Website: bh-photo
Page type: customer-info-address
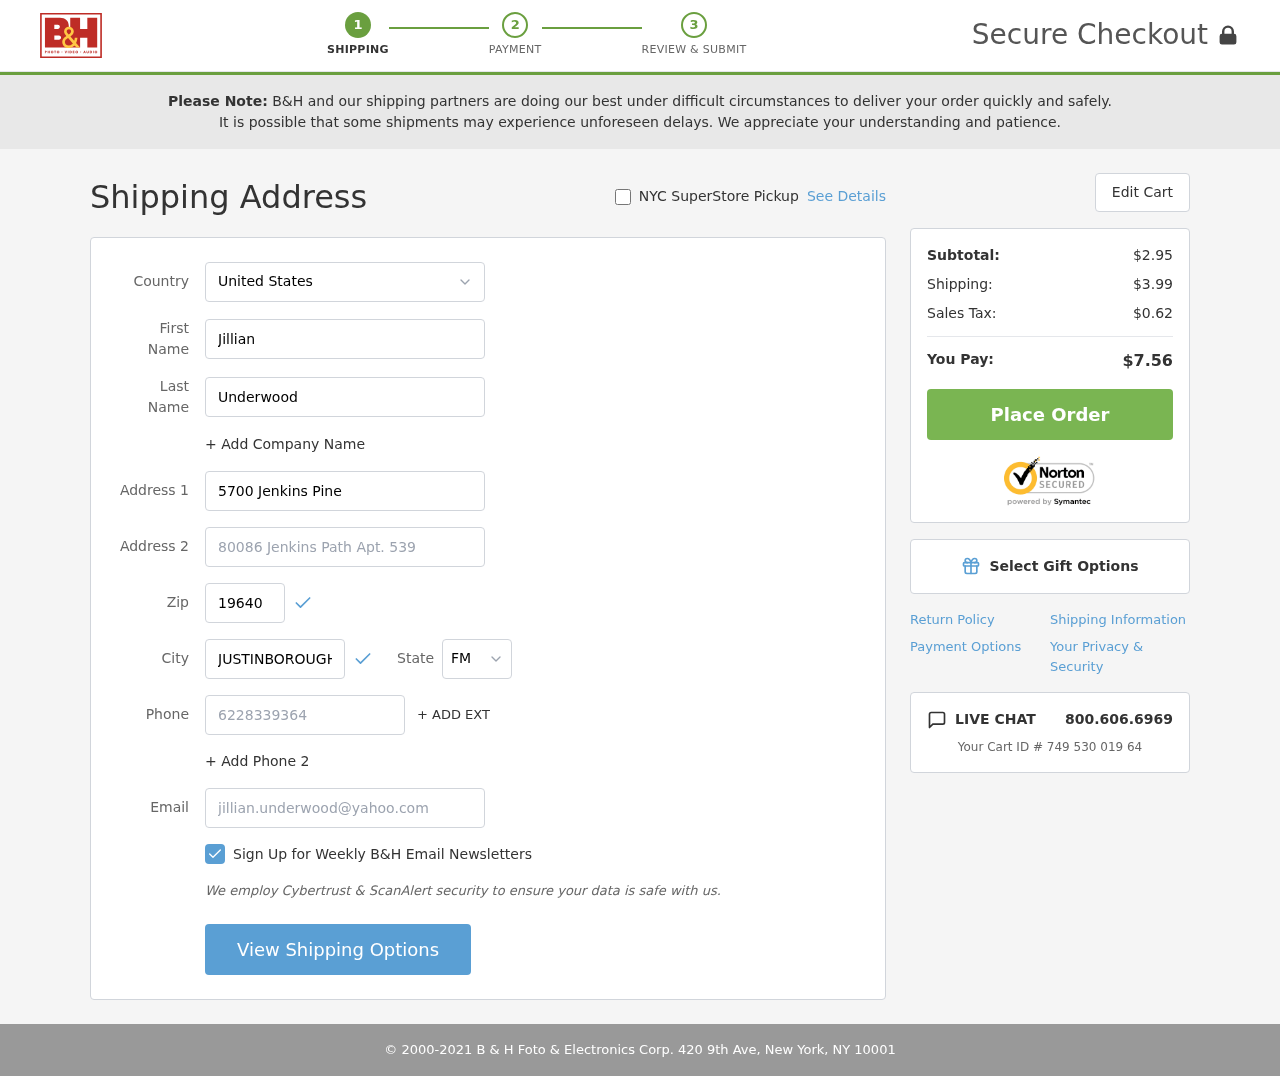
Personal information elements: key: PII_CITY
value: Justinborough
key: PII_COUNTRY
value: United States
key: PII_EMAIL
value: jillian.underwood@yahoo.com
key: PII_FIRSTNAME
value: Jillian
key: PII_LASTNAME
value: Underwood
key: PII_PHONE
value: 6228339364
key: PII_POSTCODE
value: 19640
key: PII_STATE_ABBR
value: FM
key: PII_STREET
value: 5700 Jenkins Pine
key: PII_STREET2
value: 80086 Jenkins Path Apt. 539
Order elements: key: ORDER_SUBTOTAL
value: $2.95
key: ORDER_SHIPPING_COST
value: $3.99
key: ORDER_TAX
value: $0.62
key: ORDER_TOTAL
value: $7.56
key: ORDER_ID
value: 749 530 019 64